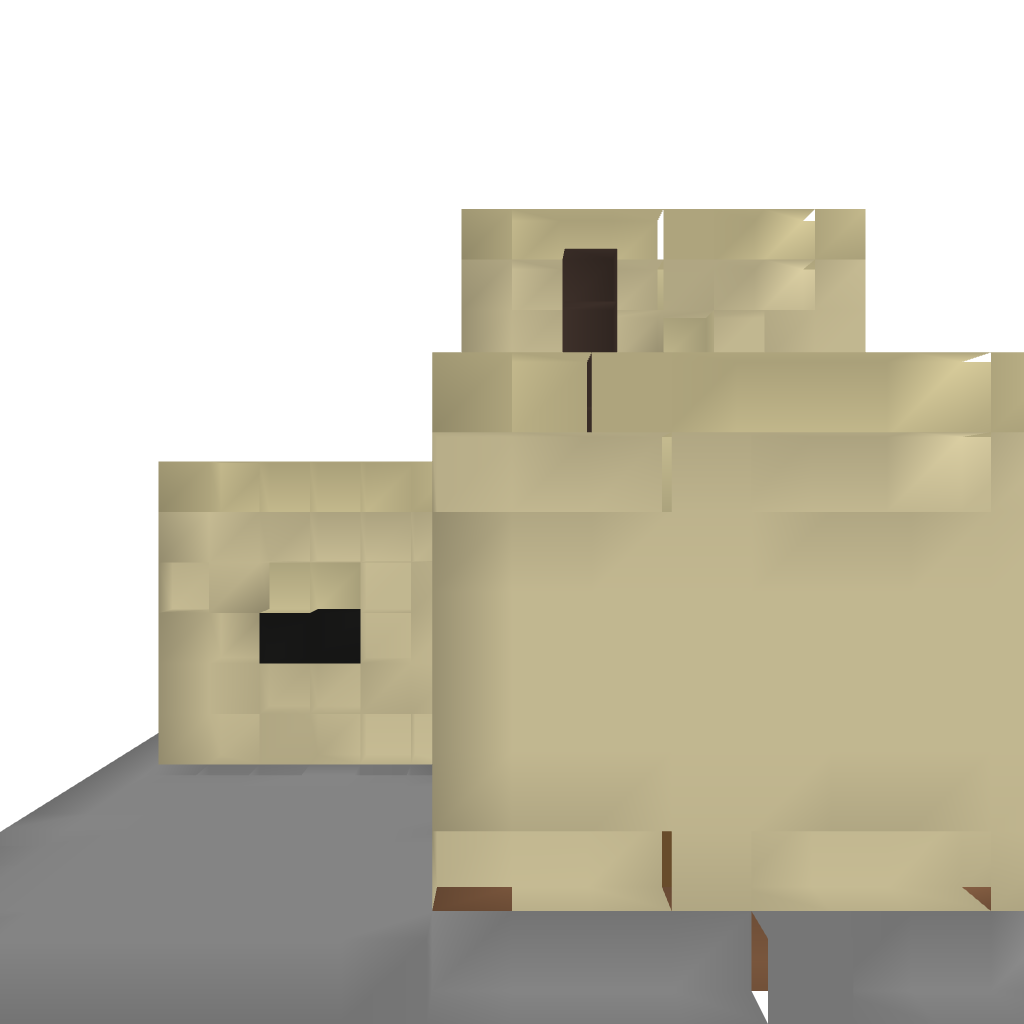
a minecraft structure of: Adobe House